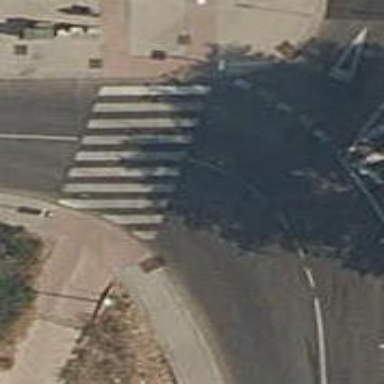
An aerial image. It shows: Uncontrolled crossing on the road.